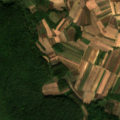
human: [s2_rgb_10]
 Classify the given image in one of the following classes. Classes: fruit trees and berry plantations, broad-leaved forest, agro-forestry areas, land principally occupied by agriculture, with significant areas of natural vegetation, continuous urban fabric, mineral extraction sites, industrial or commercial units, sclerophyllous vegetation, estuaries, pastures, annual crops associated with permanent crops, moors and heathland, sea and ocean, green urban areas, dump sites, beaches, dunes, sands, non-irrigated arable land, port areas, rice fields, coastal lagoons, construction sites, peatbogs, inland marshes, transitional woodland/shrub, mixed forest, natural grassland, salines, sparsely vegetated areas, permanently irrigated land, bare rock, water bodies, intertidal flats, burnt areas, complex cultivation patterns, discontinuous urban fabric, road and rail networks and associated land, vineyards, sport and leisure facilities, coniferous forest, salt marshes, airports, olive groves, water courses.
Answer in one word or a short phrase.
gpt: non-irrigated arable land, land principally occupied by agriculture, with significant areas of natural vegetation, broad-leaved forest